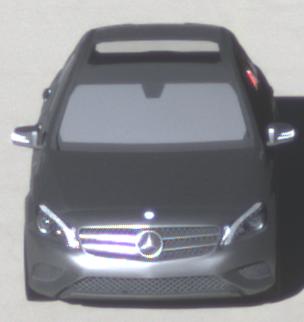
Make: Mercedes-Benz
Model: A 180
Detailed model: A-Class (176)
Model produced from: 2012/09
Model produced until: 2015/07
Doors: 5
Color: gray
Road condition: dry road
Daytime: morning or afternoon
Contrast: high contrast